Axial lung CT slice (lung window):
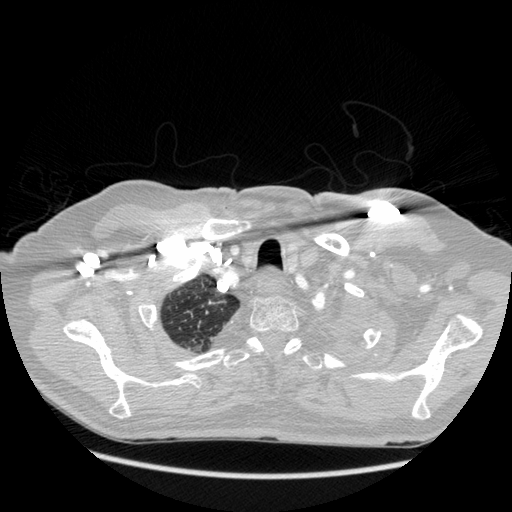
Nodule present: no